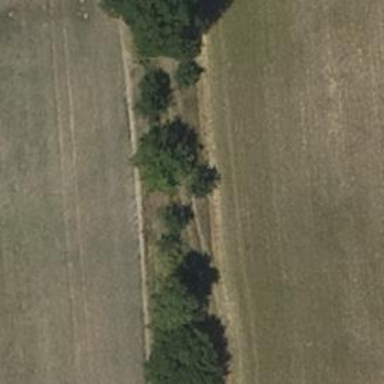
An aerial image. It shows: Hunting stand.